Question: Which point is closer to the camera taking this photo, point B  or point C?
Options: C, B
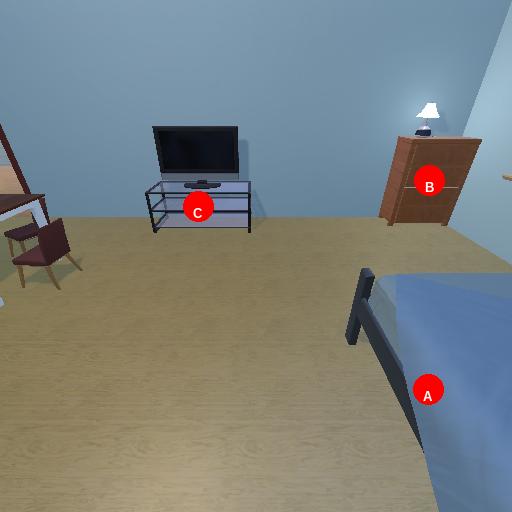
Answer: C